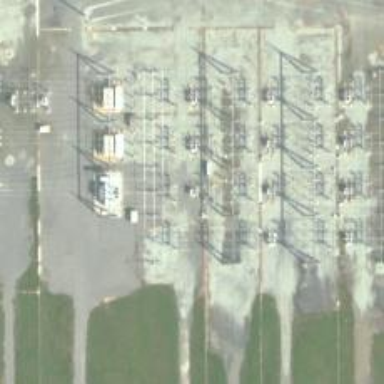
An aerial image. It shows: Switch for power supply.